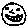
Label: smiley face